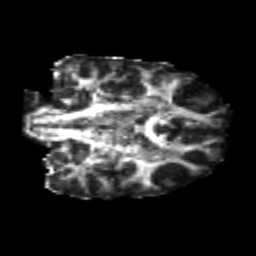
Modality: FA
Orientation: coronal
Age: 25
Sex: female
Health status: healthy
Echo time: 0.074 s